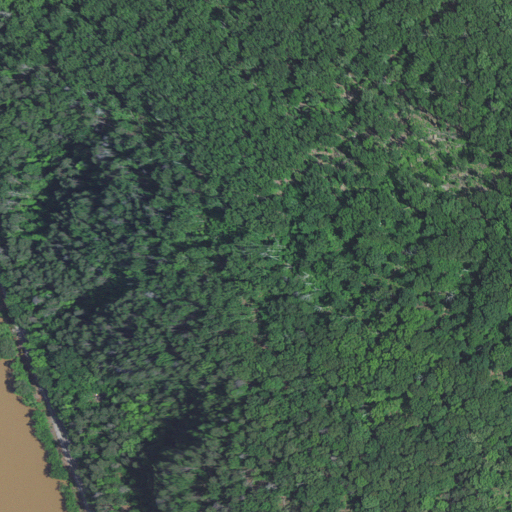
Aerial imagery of mountain in North Carolina named Bald Mountain containing deciduous forest, evergreen forest, open water, mixed forest, and grassland